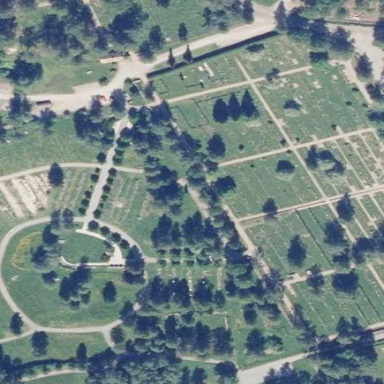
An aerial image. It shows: Cemetery.